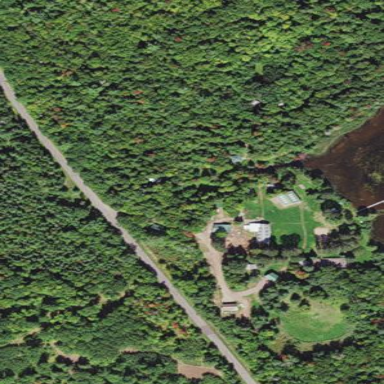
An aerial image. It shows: Summer camp located in leisure land.